Question: I wanted to add icons to my links using twitter bootstrap.
I have input fields in as shown in snapshot. I want everything should look same including the box and icon but instead of a input box is it possible that i can have a link.
PS : I don't want a select box. I want a link with a icon just like i can have a select box with a icon.
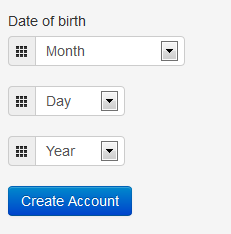
Answer: <URL>
This way you can use icond with links
'''
<li><a href=""><i class=" icon-pencil icon-2x"></i>About Us</a></li>
'''